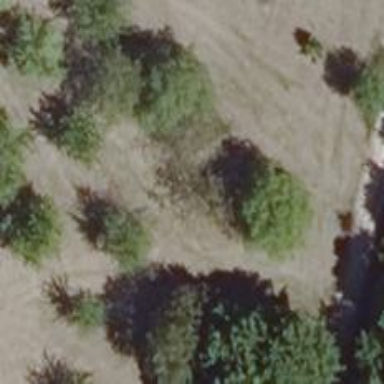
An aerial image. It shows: Row of deciduous broadleaved trees.